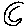
Label: moon